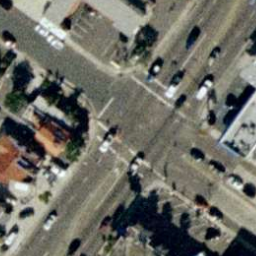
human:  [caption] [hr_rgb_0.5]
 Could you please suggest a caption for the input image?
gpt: A busy intersection with many cars .

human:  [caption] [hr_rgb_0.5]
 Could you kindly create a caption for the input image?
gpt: An intersection with many cars on the road .

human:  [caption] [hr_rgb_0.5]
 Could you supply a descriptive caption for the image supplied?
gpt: An intersection with some houses and plants at the corners .

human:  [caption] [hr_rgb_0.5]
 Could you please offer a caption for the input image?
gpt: A busy intersection only with some houses and plants at the corners .

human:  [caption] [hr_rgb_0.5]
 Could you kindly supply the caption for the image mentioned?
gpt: An intersection with two roads vertical to each other .